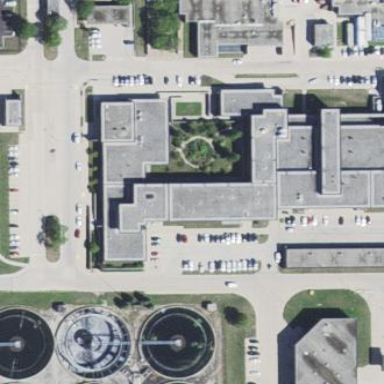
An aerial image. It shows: Industrial building.